Question: Here's the data involved,

Here's the schema I have come up with
## Scope
id
name (example : regional ...)
## Category
id,
name (example : resources),
scope_id
## SubCategory
id,
name (example : legal, sponsored ...),
category_id
The problem is, as you can see, there are a lot of repeated data as the same category appears under all scopes, same sub categories appear under all categories. Of course, there will a few unique values in the case but they are very few. Also, even though the name of the category/sub category is same they will be holding references to different set of data depending on their parent scope/category. This will be used in segregating the content and generating a menu to browse those contents. What I want to know is if this is a proper way to address this or there are better ways/schema anyone can suggest me?
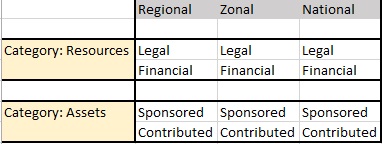
Answer: Based on the limited information you've provided, this is what I'd do:
'''
categories
id unsigned int(P)
name varchar(15)
+----+-----------+
| id | name |
+----+-----------+
| 1 | Assets |
| 2 | Resources |
| .. | ......... |
+----+-----------+
categories_subcategories
id unsigned int(P)
category_id unsigned int(F categories.id)
subcategory_id unsigned int(F subcategories.id)
+----+-------------+----------------+
| id | category_id | subcategory_id |
+----+-------------+----------------+
| 1 | 1 | 4 |
| 2 | 1 | 1 |
| .. | ........... | .............. |
+----+-------------+----------------+
levels
id unsigned int(P)
name varchar(15)
+----+----------+
| id | name |
+----+----------+
| 1 | National |
| 2 | Regional |
| 3 | Zonal |
| .. | ........ |
+----+----------+
levels_categories
id unsigned int(P)
level_id unsigned int(F levels.id)
category.id unsigned int(F category.id)
+----+----------+-------------+
| id | level_id | category_id |
+----+----------+-------------+
| 1 | 1 | 1 |
| 2 | 1 | 2 |
| .. | ........ | ........... |
+----+----------+-------------+
subcategories
id unsigned int(P)
name varchar(15)
+----+-------------+
| id | name |
+----+-------------+
| 1 | Contributed |
| 2 | Financial |
| 3 | Legal |
| 4 | Sponsored |
| .. | ........... |
+----+-------------+
'''